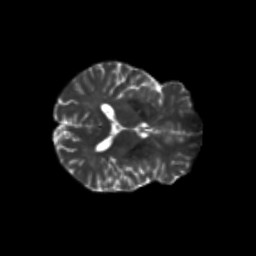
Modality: T2w
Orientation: axial
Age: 49
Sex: male
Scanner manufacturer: siemens
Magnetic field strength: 3 T
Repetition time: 8.6 s
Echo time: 0.095 s